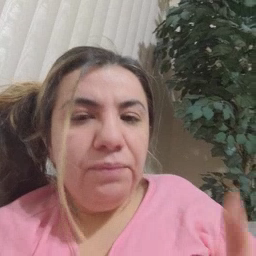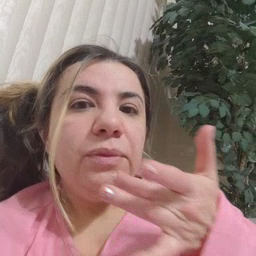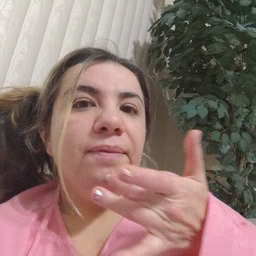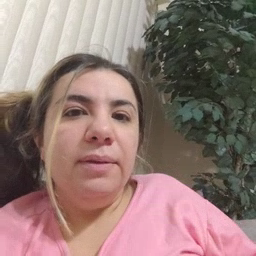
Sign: taste